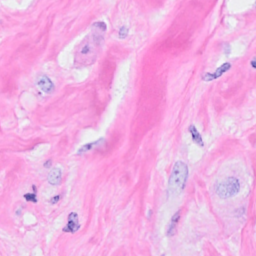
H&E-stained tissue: Breast